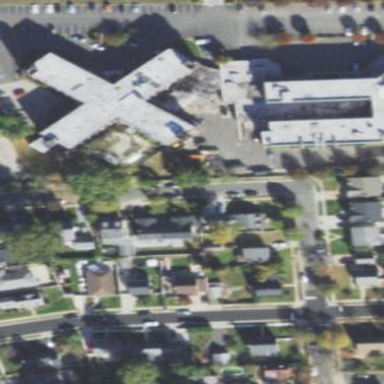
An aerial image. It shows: Nursing home.